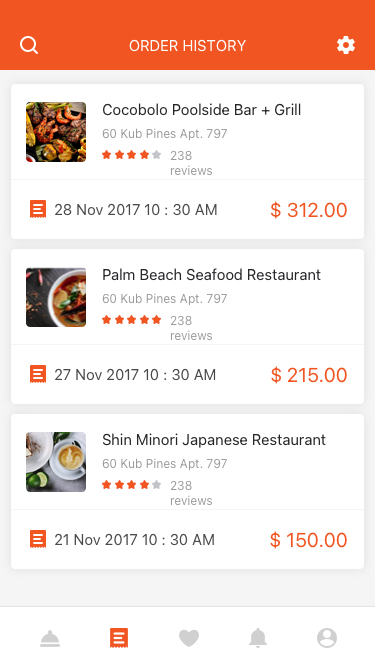
Text in this UI design:
Cocobolo Poolside Bar + Grill
28 Nov 2017 10 : 30 AM
$ 312.00
60 Kub Pines Apt. 797
238 reviews
Palm Beach Seafood Restaurant
27 Nov 2017 10 : 30 AM
$ 215.00
60 Kub Pines Apt. 797
238 reviews
Shin Minori Japanese Restaurant
21 Nov 2017 10 : 30 AM
$ 150.00
60 Kub Pines Apt. 797
238 reviews